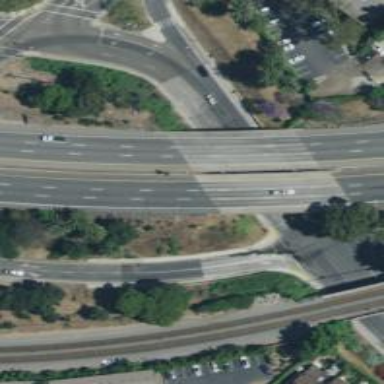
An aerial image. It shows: Bridge over motorway.